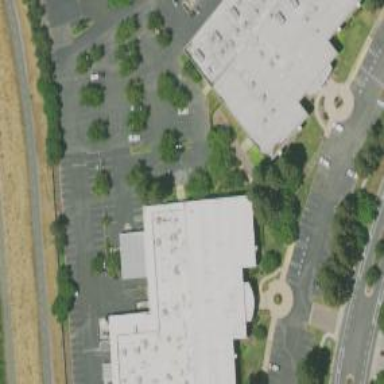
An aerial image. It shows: Office building.